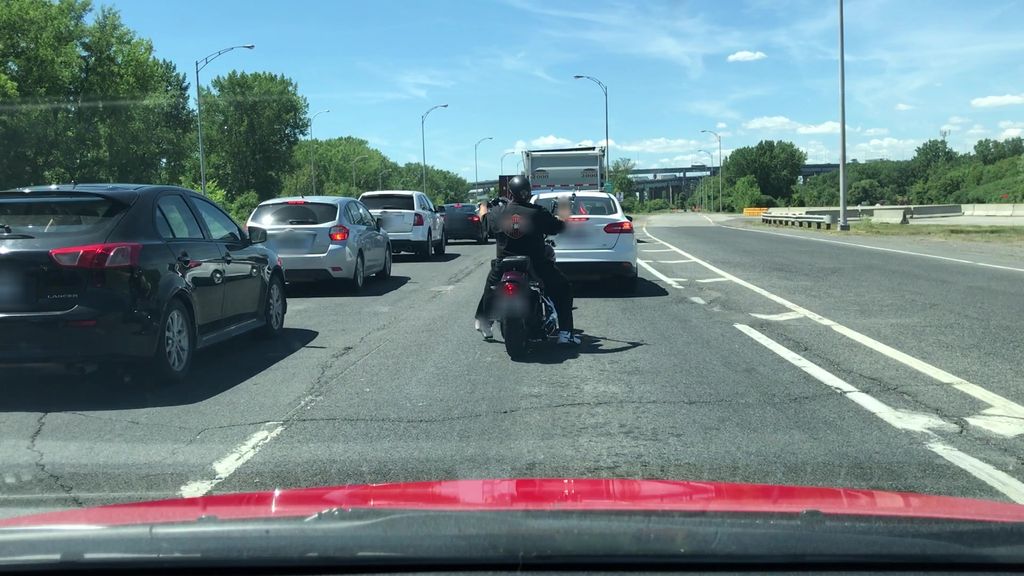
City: montreal